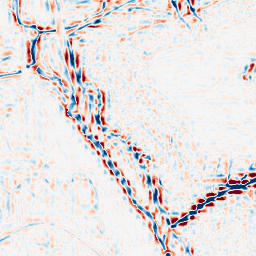
Category: wavelet
Decomposition family: wavelet_reverse_biorthogonal
Decomposition parameters: wavelet: rbio1.3
level: 3
Upsampling method: bilinear
Upsampling parameters: scale: 4
Upsampling scale: 4